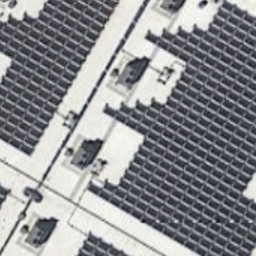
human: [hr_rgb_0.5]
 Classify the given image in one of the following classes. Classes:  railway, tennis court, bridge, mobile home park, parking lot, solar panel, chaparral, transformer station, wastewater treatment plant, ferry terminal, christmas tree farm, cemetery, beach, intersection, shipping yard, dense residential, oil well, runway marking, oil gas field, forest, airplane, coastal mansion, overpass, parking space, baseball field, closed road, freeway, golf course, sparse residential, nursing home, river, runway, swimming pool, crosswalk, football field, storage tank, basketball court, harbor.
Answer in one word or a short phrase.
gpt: solar panel